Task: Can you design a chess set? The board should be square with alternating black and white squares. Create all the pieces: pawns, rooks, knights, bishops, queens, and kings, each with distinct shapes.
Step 1830:
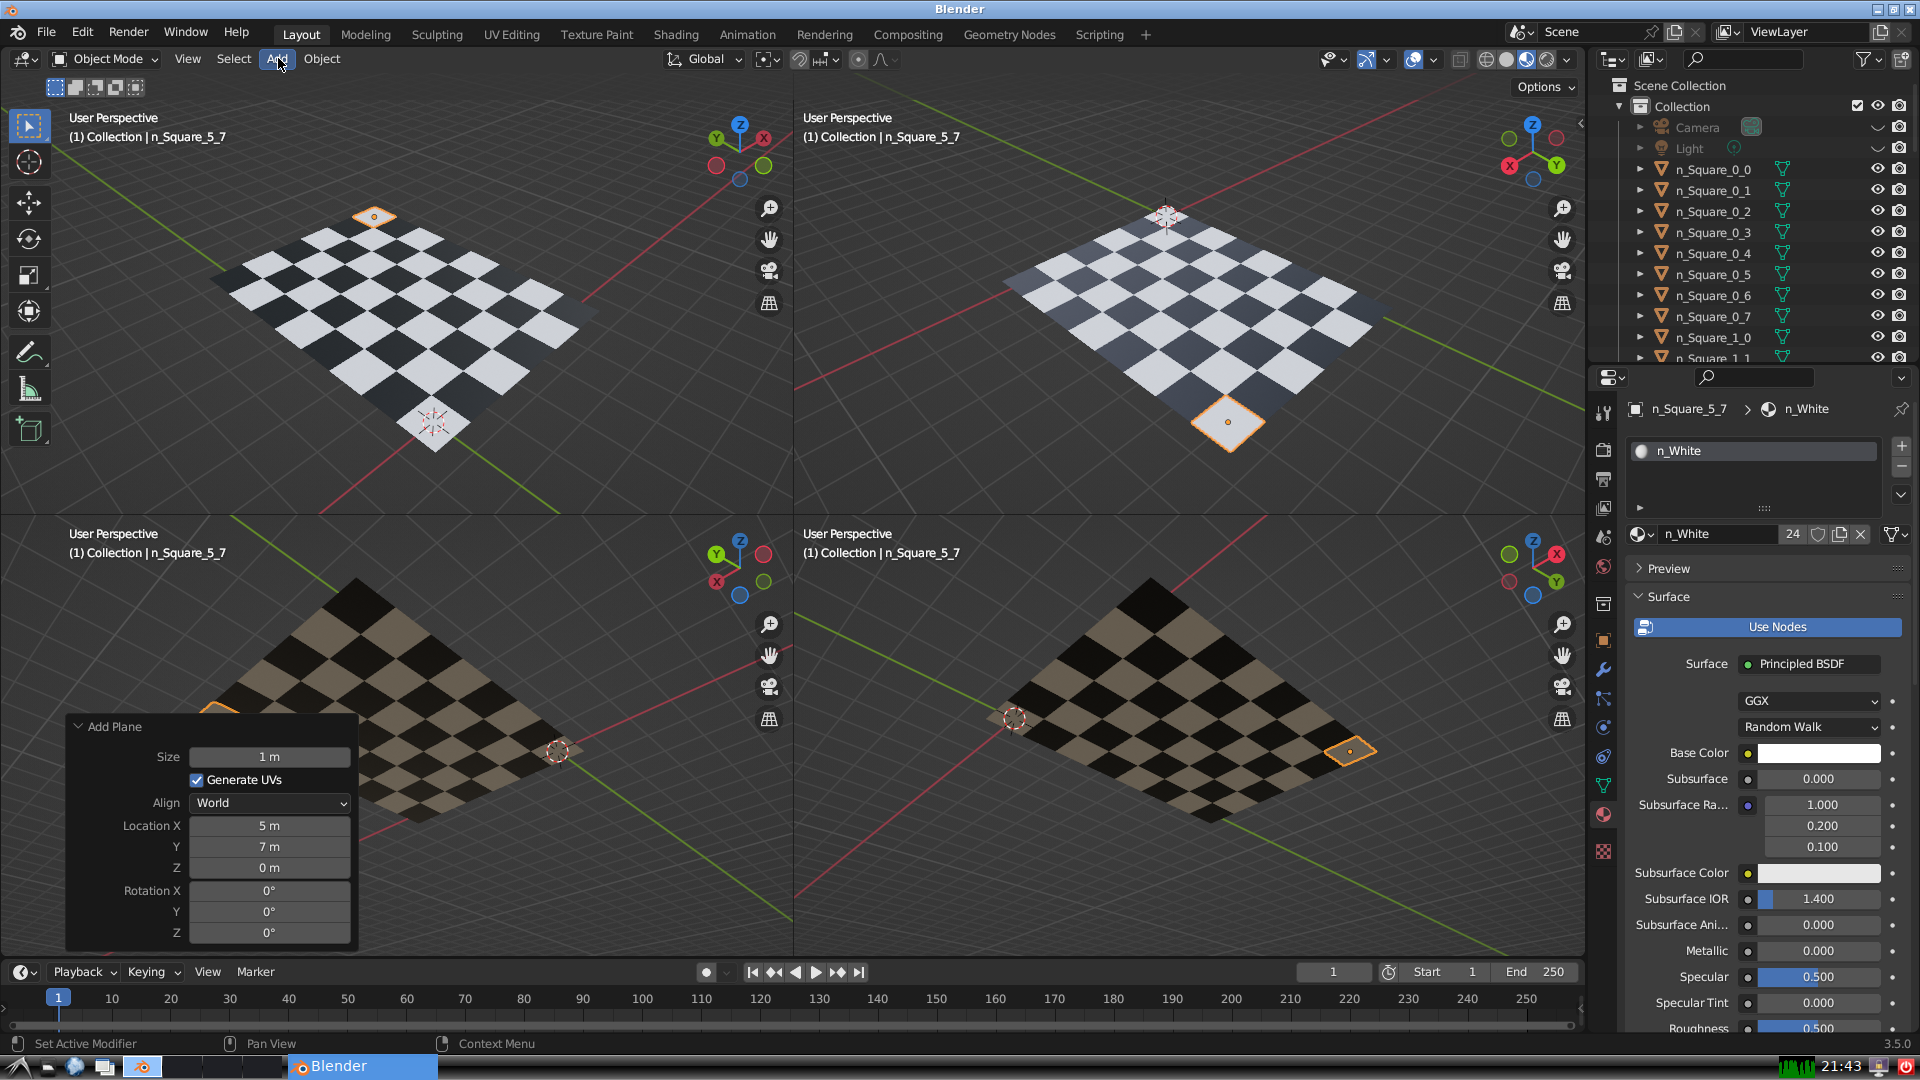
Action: click: no